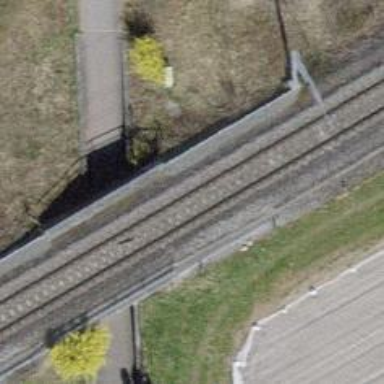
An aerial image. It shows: Single-track railway bridge with electrified contact line.